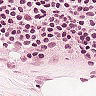
Metastatic tissue present: no